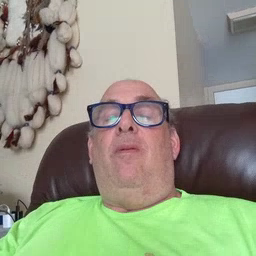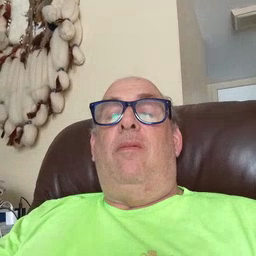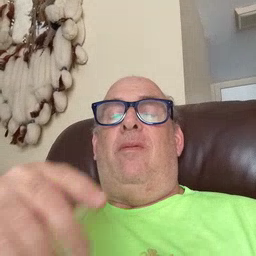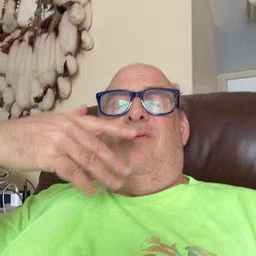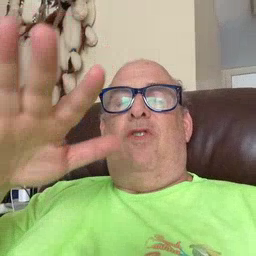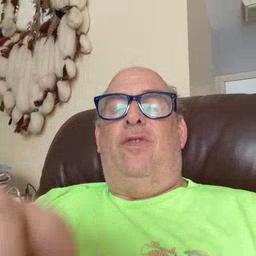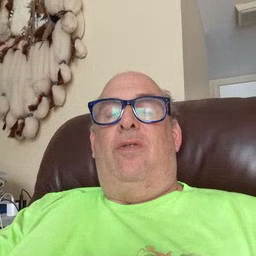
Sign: finish